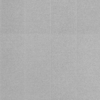
Label: dusty